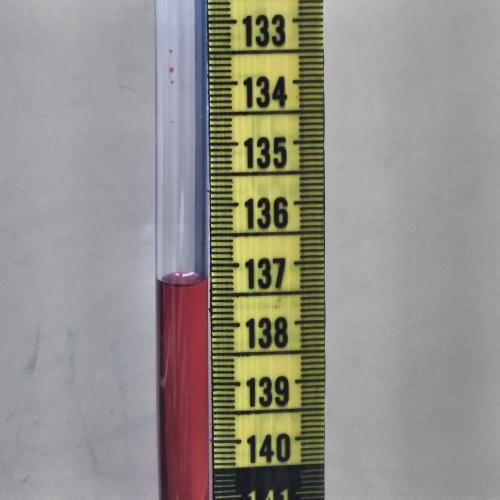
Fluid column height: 137.3 cm